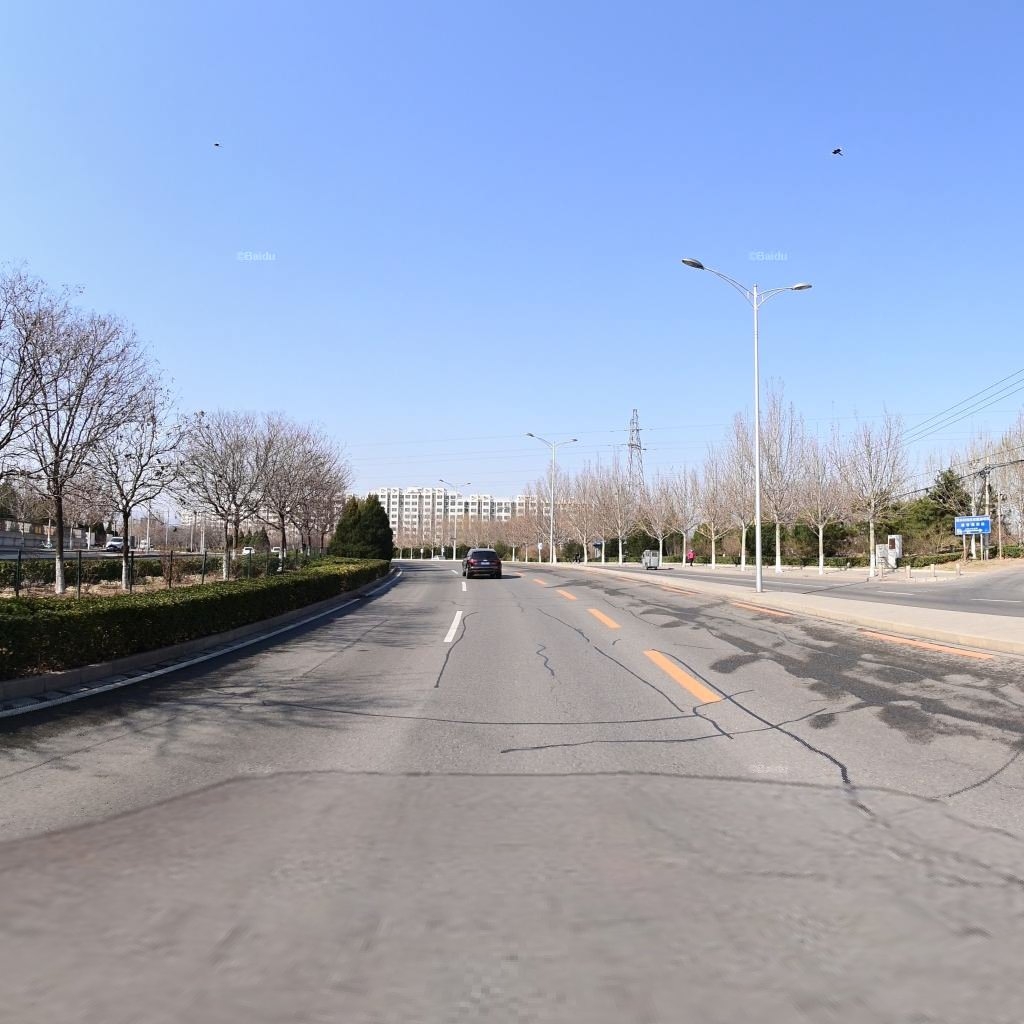
Region: Haidian
Road damage annotations: longitudinal patch, longitudinal patch, longitudinal patch, longitudinal patch, transverse patch, transverse patch, transverse patch, longitudinal patch, longitudinal patch, longitudinal patch, longitudinal patch, longitudinal patch, longitudinal patch, transverse patch